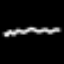
Label: squiggle